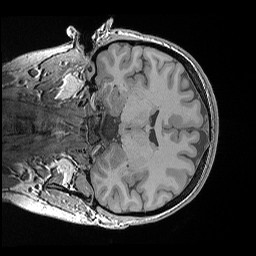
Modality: T1w
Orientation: coronal
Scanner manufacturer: siemens
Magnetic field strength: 3 T
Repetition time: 0.02 s
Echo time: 0.00492 s